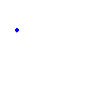
Particle: proton